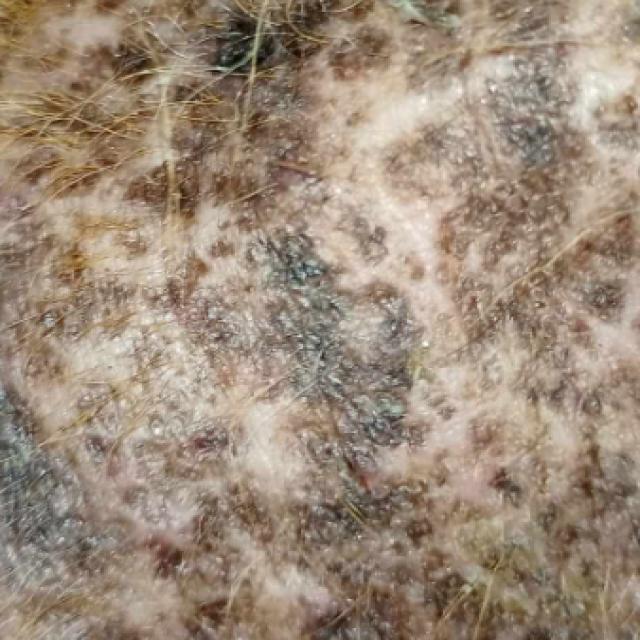
Canine demodicosis (Demodex mange) — caused by Demodex canis mites. Presents with alopecia, follicular papules, pustules, and comedones. Often localized on face and forelimbs.